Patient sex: M
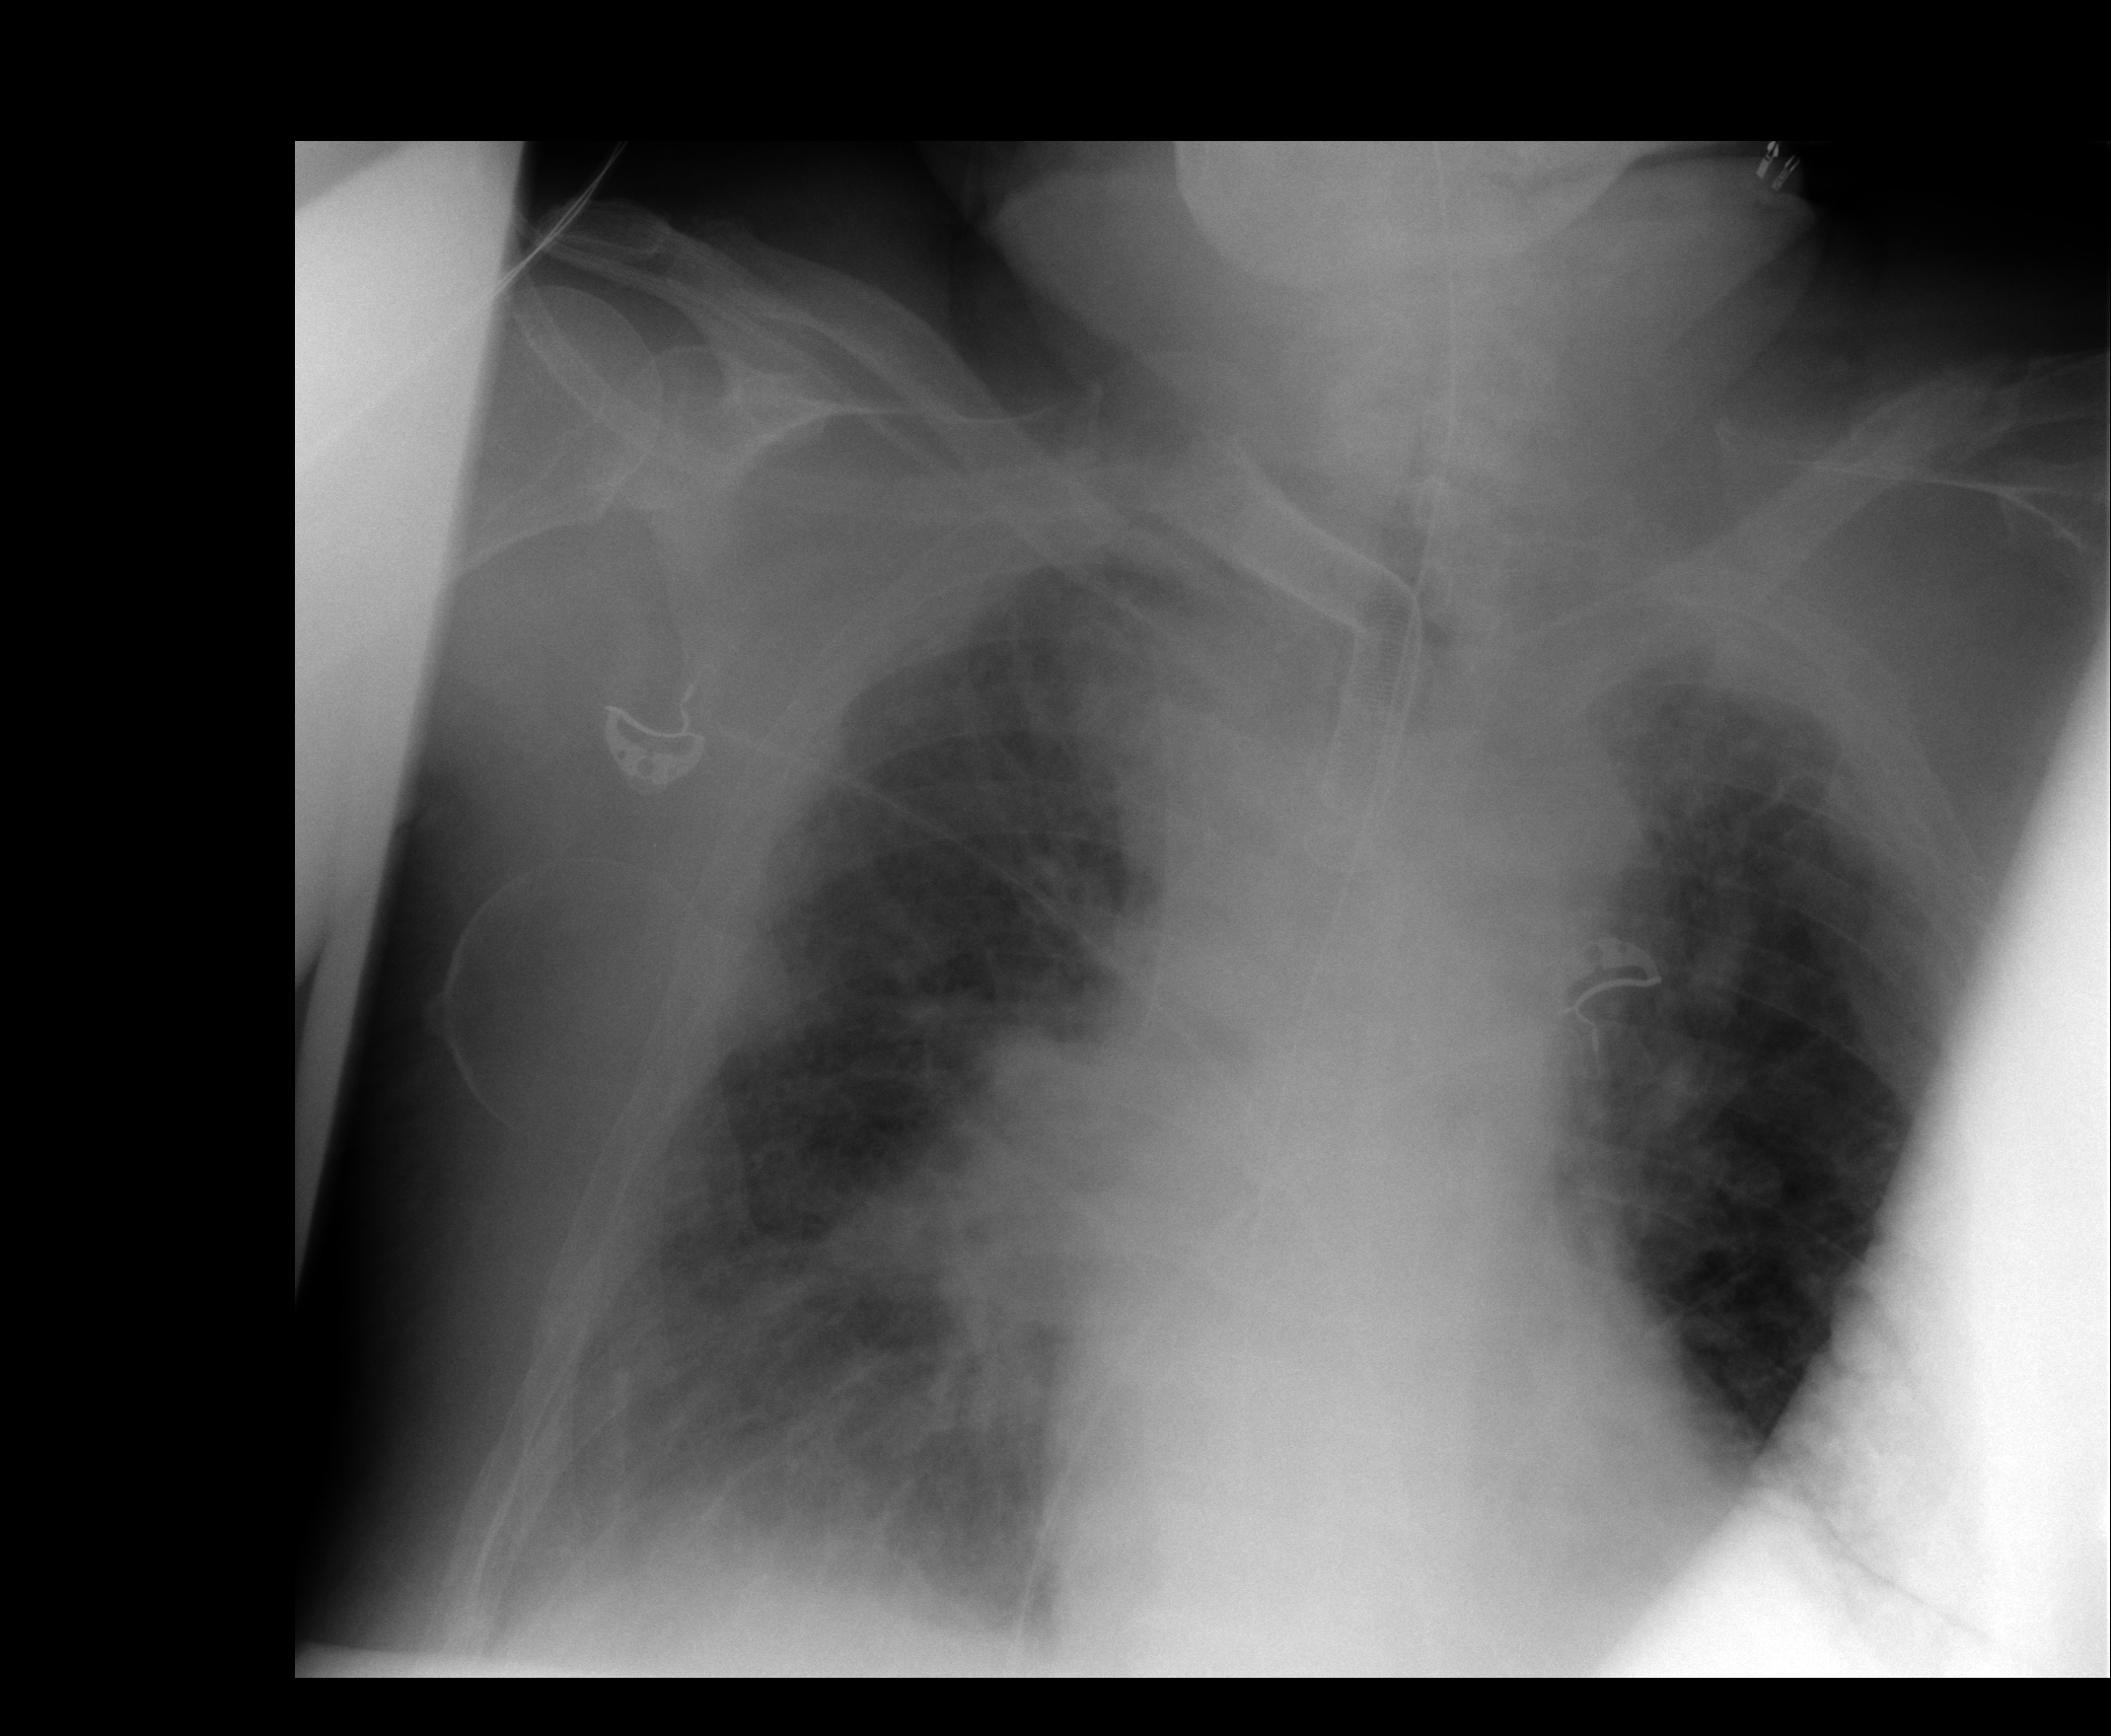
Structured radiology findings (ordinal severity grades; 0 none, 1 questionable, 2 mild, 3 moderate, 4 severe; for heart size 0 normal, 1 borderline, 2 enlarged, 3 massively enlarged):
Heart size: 1
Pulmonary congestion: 3
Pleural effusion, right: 0
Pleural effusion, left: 2
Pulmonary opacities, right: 2
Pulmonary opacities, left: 2
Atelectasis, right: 2
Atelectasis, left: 2